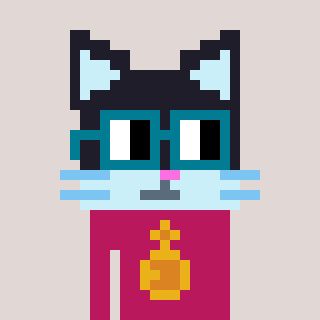
a pixel art character with square dark green glasses, a cat-shaped head and a darkpink-colored body on a warm background